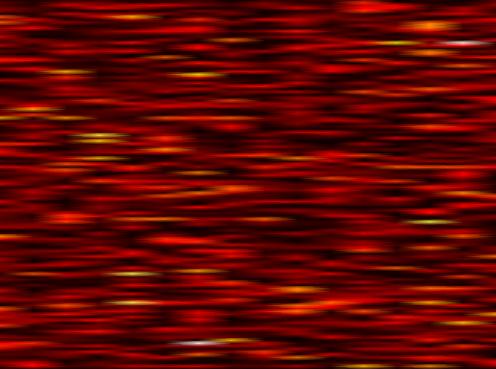
Label: FBMC